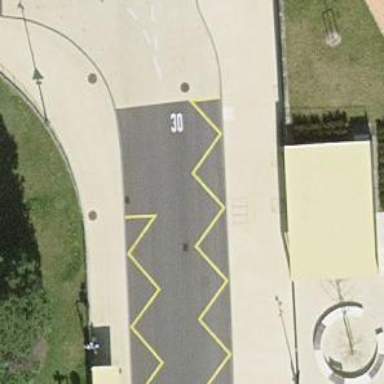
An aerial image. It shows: Bus stop with stop position for public transport.